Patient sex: F
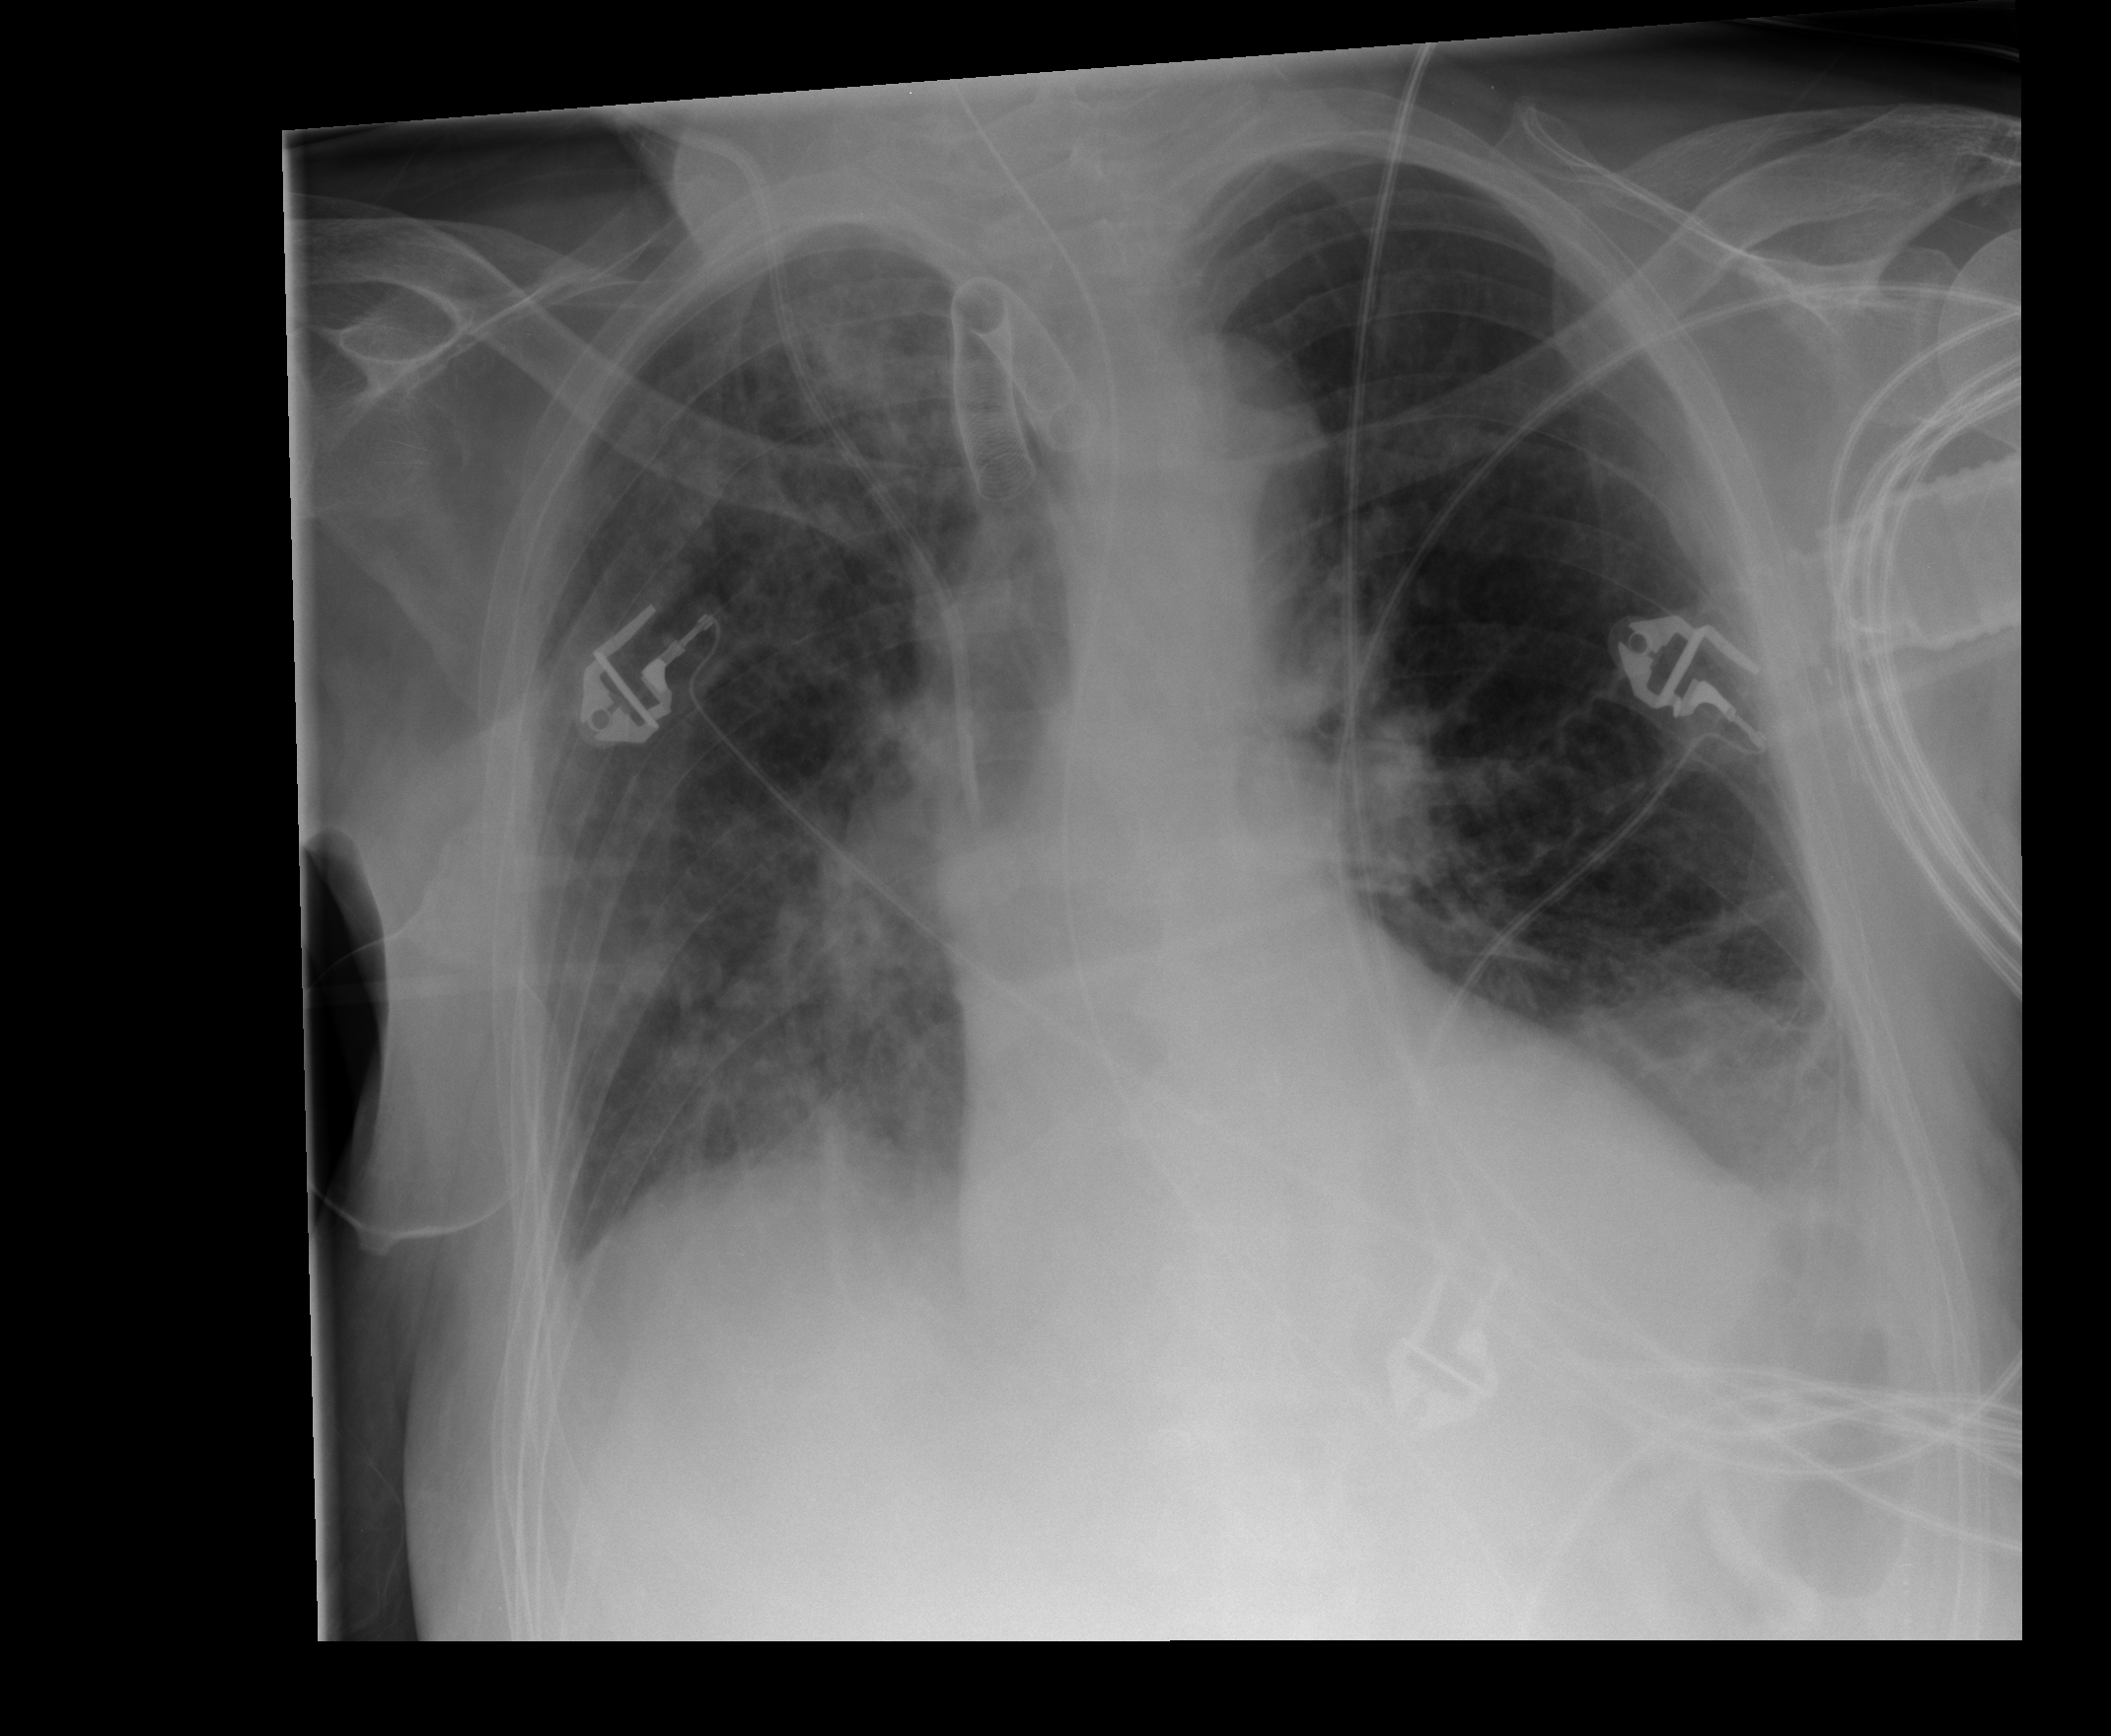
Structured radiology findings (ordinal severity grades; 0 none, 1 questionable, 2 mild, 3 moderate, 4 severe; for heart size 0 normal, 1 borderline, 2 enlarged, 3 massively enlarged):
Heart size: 1
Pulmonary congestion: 1
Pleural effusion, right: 0
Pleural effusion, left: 1
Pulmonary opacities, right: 2
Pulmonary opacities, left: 0
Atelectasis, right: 2
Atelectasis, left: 2